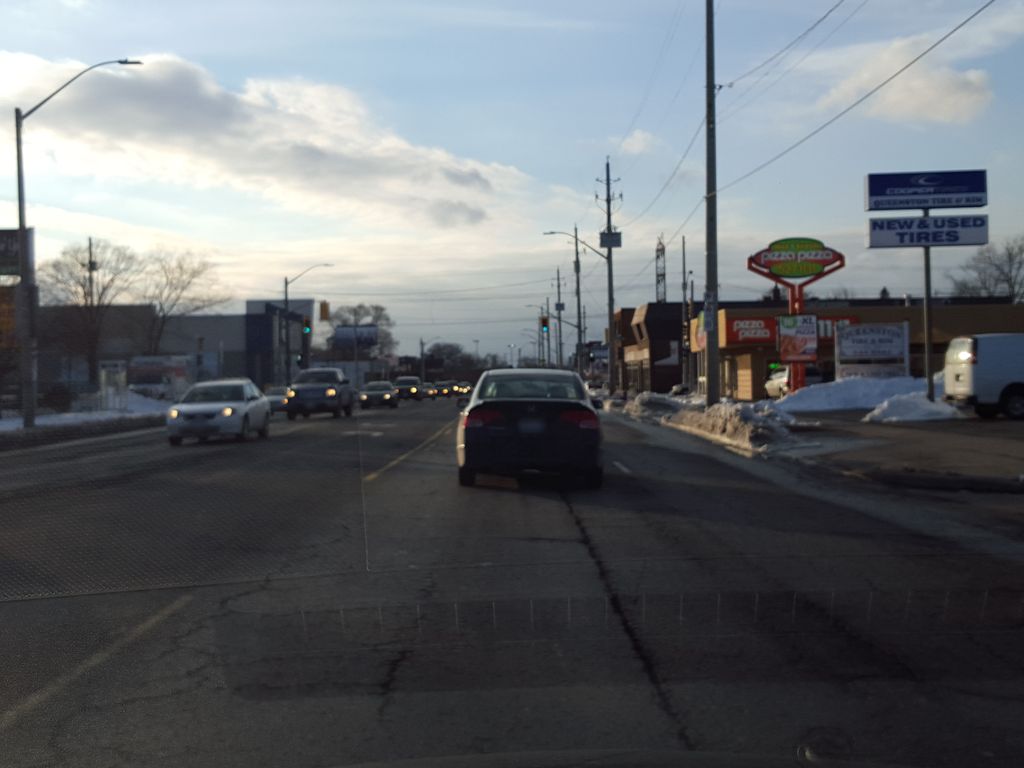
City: hamilton